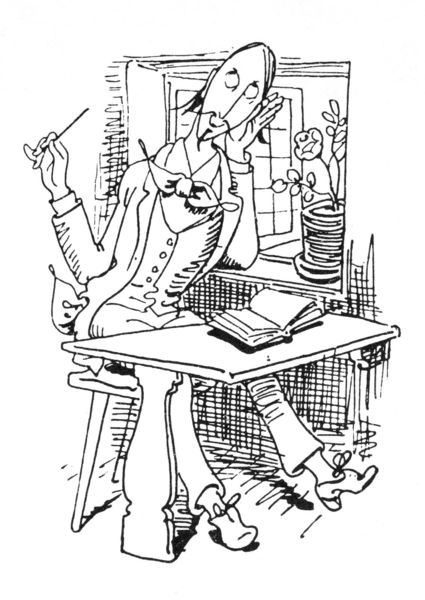
Titel: Balduin Bählamm. Der verhinderte Dichter
Künstler: Wilhelm Busch
Schlagwörter: feder, hand, kopf, mann, blume, fenster, schwarz, skizze, stuhl, tisch, weiss, zeichnung, rose, rock, schleife, bart, hose, wand, augen, lang, bild, mantel, pflanze, blumentopf, schreibtisch, schuhe, abstrakt, modern, graphik, hocker, schemel, frack, karikatur, langeweile, poet, halstuch, lesen, sitzt, maler, fliege, jackett, sakko, schnauzer, weste, offen, buch, dali, druck, comic, seite, autor, schuh, lustig, stift, veste, schreiben, leser, lesend, schreiber, franzose, komponieren, hören, dirigent, lauscher, lauschen, sacko, seriendruck, verzückt, gehör, fenster im fenster, dichtr, luschen